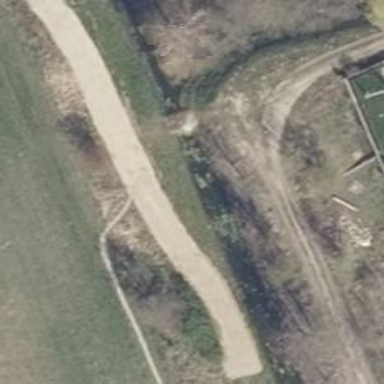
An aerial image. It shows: Path.